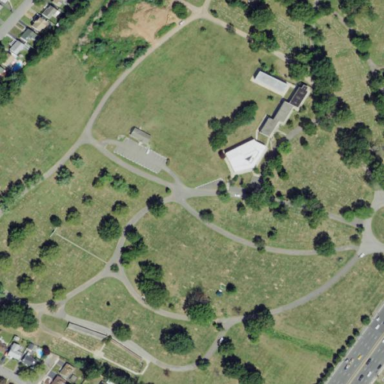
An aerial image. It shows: Cemetery.